Question: I often get blue question marks on files in my VS2012 Solution Explorer when opening a solution bound to Perforce through P4VS.
Looks like something is having trouble to "synchronize" with the depot/workspace/whatnot. Hitting "Refresh View" always solves the issue but I'm growing tired on doing this everyday:

This is my VS version:
'''
Microsoft Visual Studio Professional 2012
Version 11.0.61030.00 Update 4
'''
And P4VS:
'''
2014.1.85.4506
'''
This is persistent across P4VS versions for a few months now, and seems to be affecting sometimes individual files, sometimes entire projects, with no apparent pattern.
How can I diagnose what's going wrong, be it a server issue, a VS issue, a workspace issue?... The Perforce Source Control output shows nothing special.
---
Actually it's not entire folders, it's entire . It appears that even if refreshing a project "fixes" the issue for one run, re-opening the solution brings it back. Whereas I think that for individual files, refreshing them solves the issue once and for all. I'll play with it a bit more to confirm that.
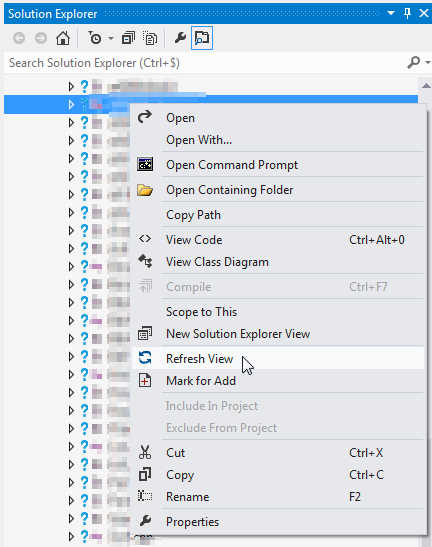
Answer: This "solved" the issue for me, at least for the entire projects that went blue-question-marked:
> 1) Tools > Options2) Source Control3) Perforce - General4) Tick the option "Treat Solution/Project as directory when
selected"
Not sure why but that's one less annoyance for me every day. Thanks to Perforce support for suggesting that.